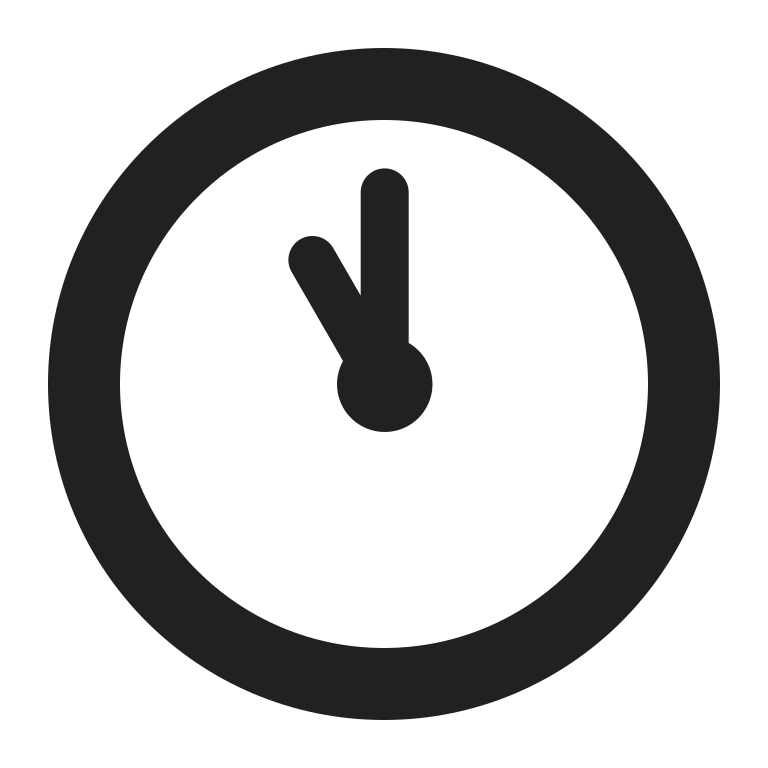
eleven oclock high contrast